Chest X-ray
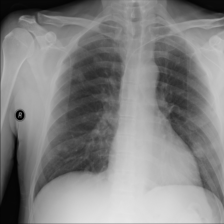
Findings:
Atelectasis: negative
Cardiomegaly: negative
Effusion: negative
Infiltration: negative
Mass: negative
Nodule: positive
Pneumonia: negative
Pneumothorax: negative
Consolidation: negative
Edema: negative
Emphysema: negative
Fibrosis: negative
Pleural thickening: negative
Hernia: negative